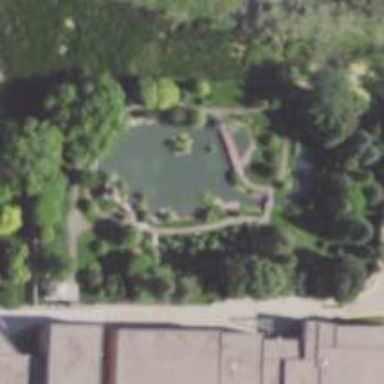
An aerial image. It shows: School garden used for leisure and relaxation.